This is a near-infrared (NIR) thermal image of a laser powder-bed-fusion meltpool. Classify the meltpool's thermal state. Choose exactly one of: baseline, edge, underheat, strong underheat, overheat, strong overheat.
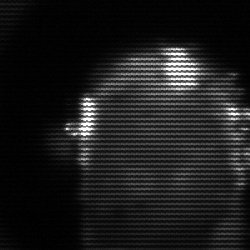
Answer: baseline